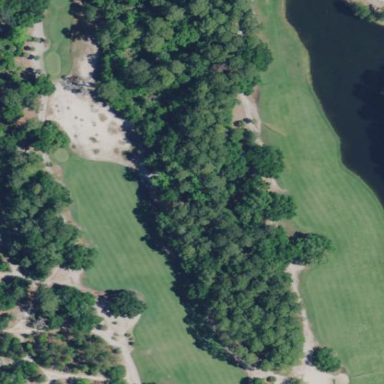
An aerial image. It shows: Rough grassy area used for golf.